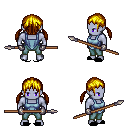
a pixel art fantasy rpg character, male body template, dark elf, purple skin, blue vest, teal pants, blonde twin-tailed hairstyle, metal gloves, black slippers, spear, four views (front, back, left, right), 2x2 character sprite sheet, small pixel art, hard edges, no anti-aliasing